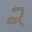
Label: 2